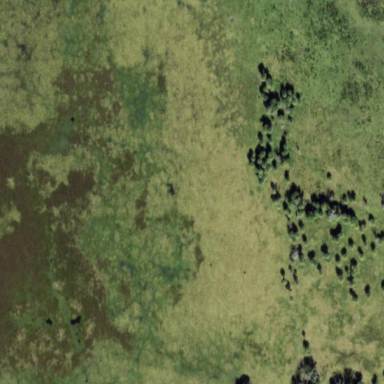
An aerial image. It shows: Beautiful wet meadow natural wetland.